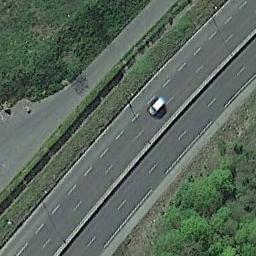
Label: freeway